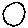
Label: circle